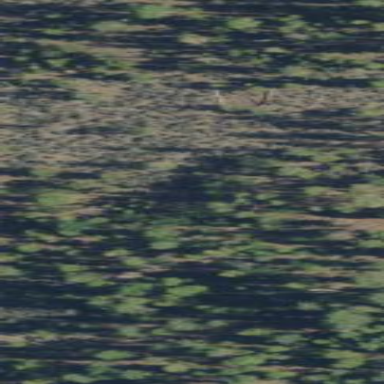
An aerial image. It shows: Forest area.